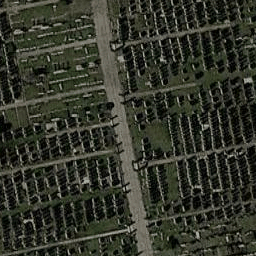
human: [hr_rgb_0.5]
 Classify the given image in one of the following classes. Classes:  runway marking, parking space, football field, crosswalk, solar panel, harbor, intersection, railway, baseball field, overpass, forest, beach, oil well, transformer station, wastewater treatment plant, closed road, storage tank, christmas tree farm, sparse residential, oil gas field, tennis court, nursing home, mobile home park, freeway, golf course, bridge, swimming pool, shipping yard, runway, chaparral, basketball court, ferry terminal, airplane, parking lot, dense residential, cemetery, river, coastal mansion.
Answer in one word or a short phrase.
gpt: cemetery